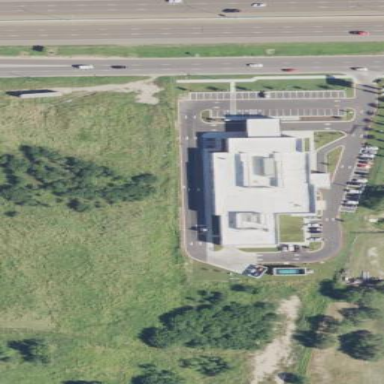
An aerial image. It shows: Healthcare facility identified as hospital.